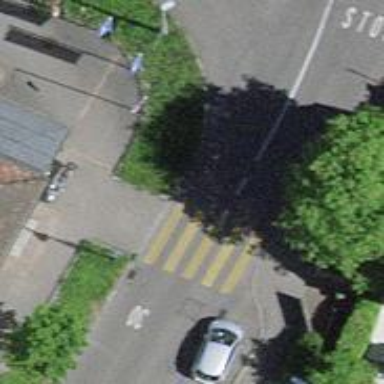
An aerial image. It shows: Marked road crossing with visible crossing markings.